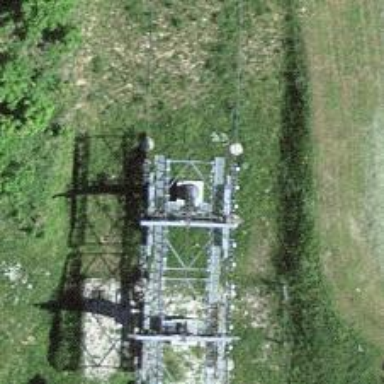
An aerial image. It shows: Pylon for aerialway.